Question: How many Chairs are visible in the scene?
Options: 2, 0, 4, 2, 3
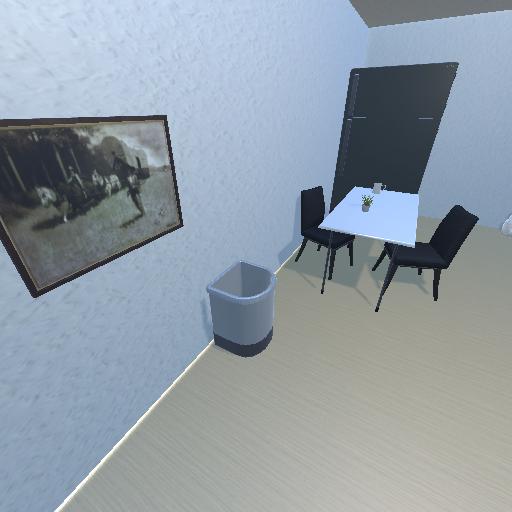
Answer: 2